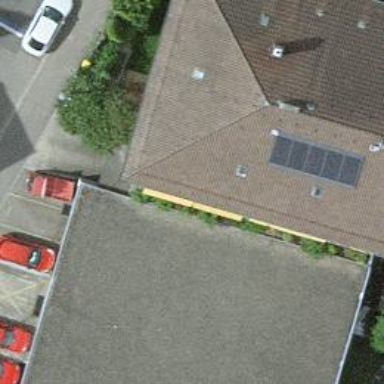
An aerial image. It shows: View of roof of building.